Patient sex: F
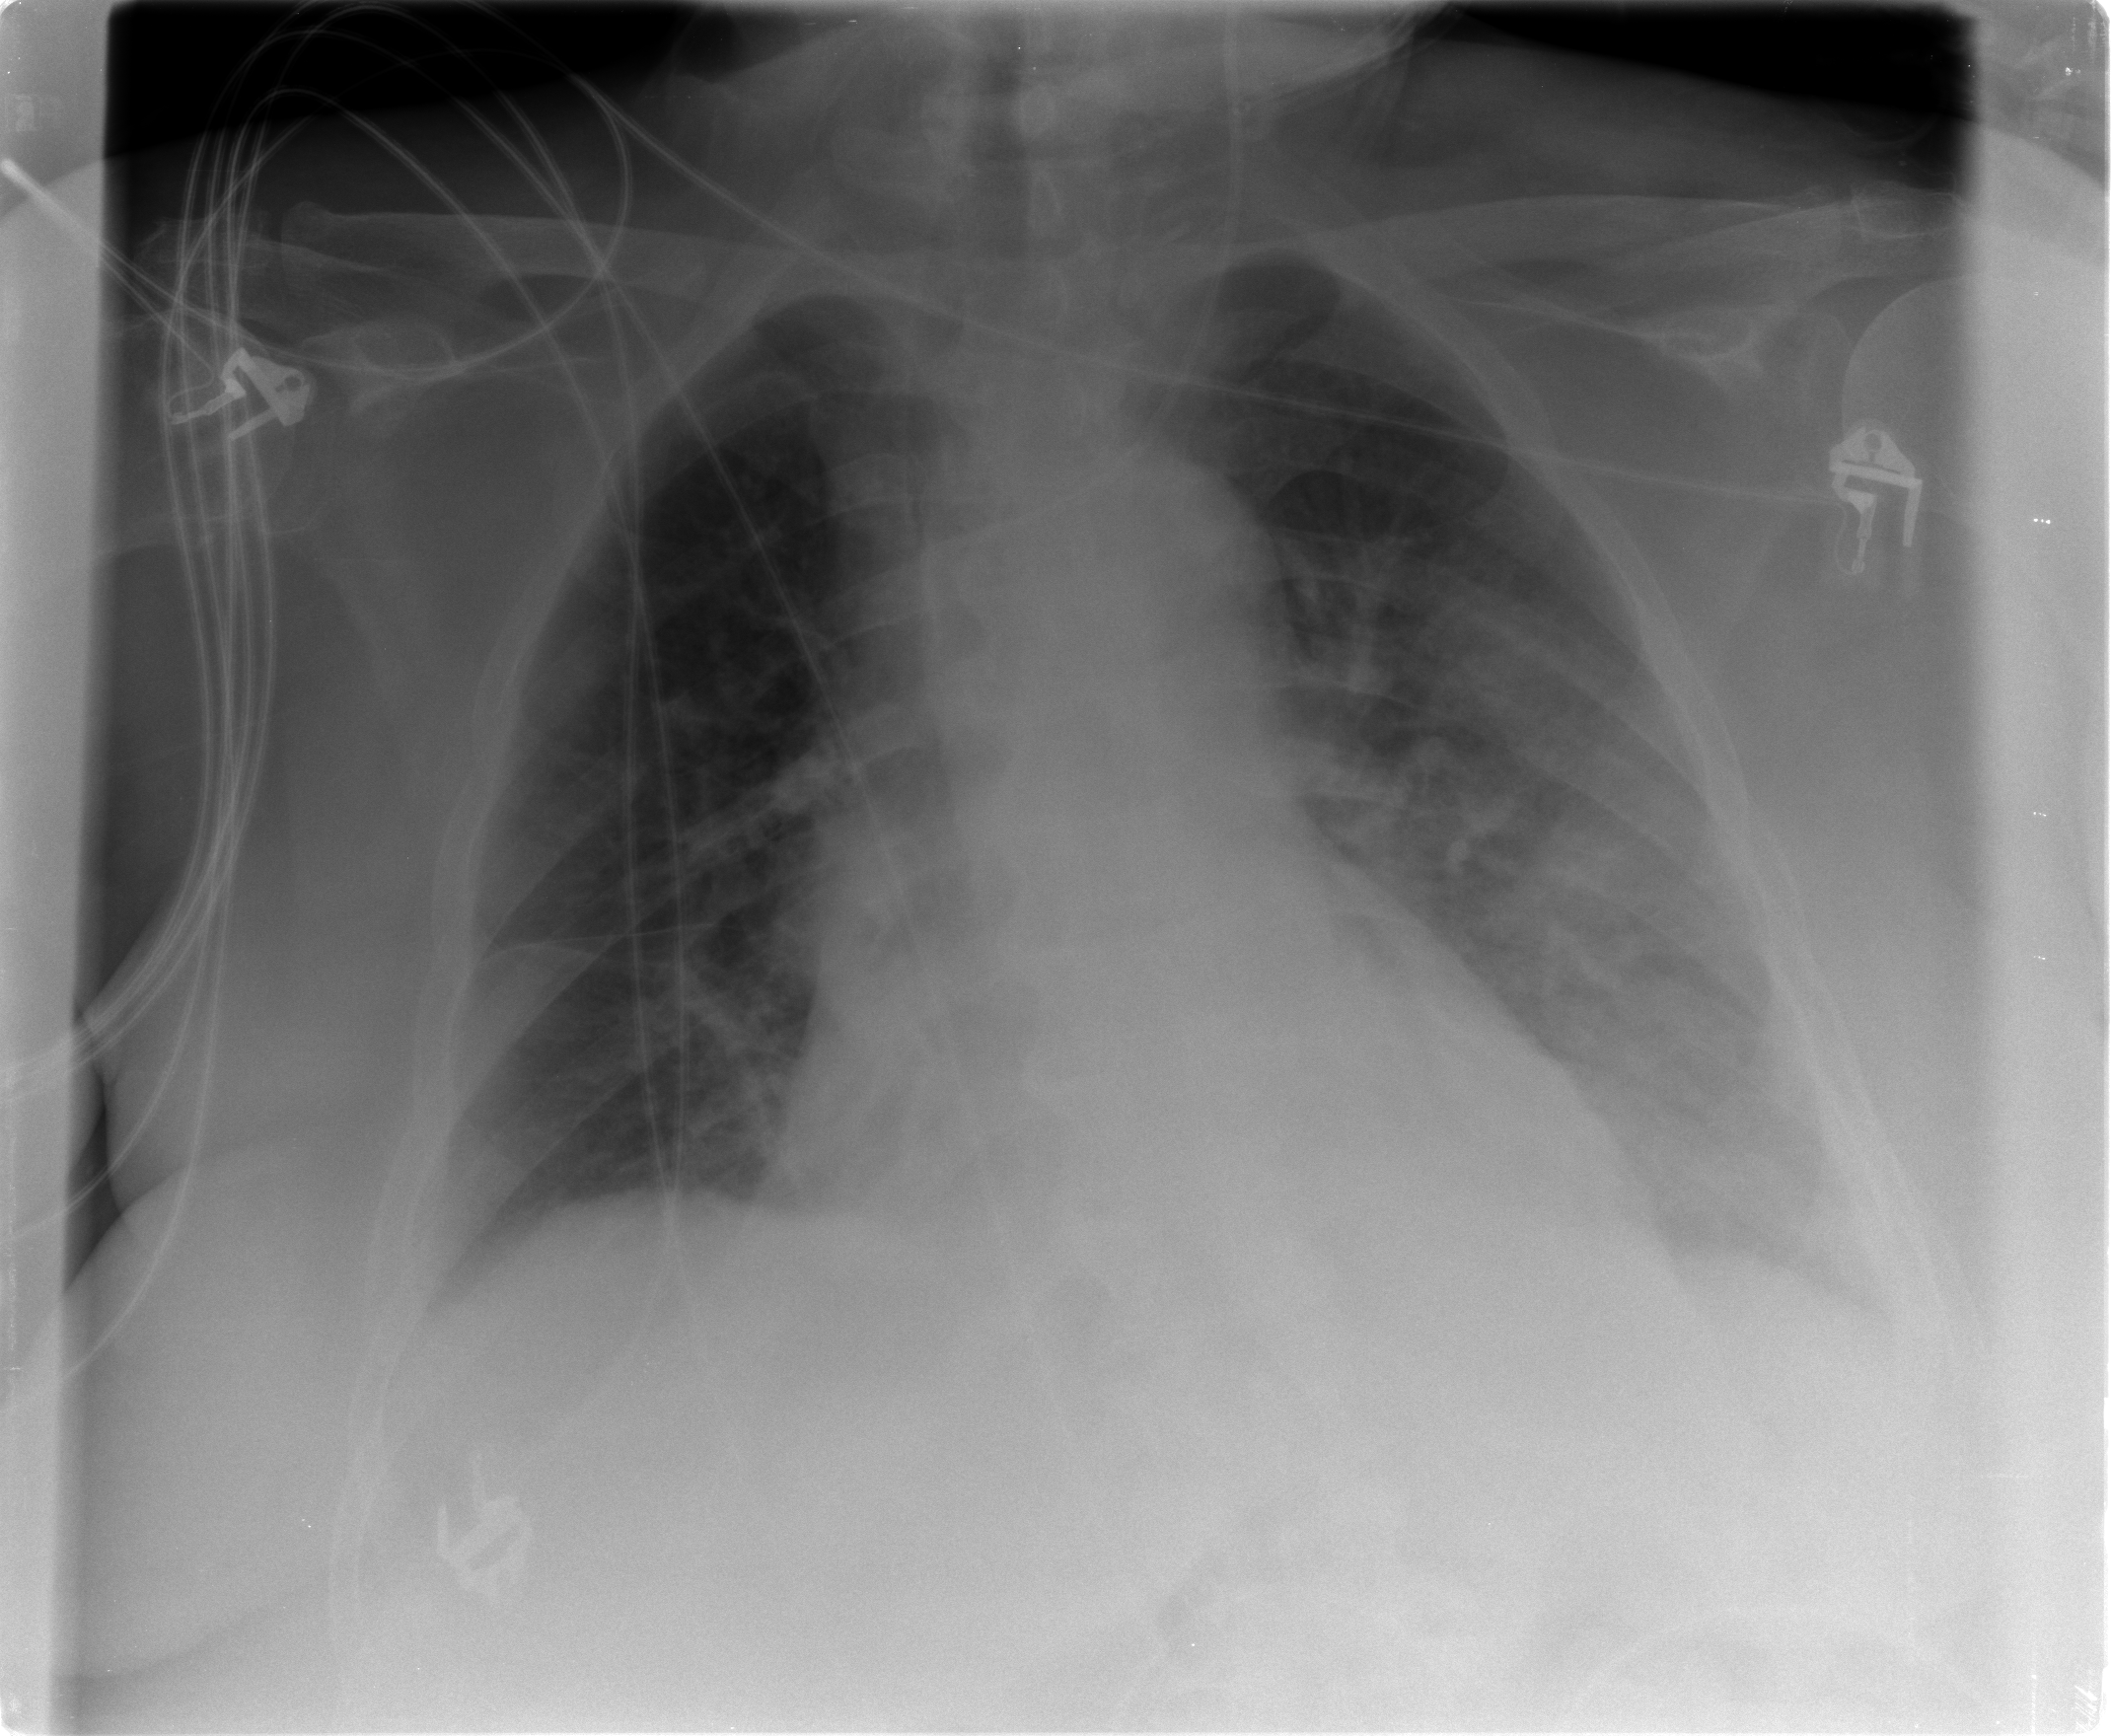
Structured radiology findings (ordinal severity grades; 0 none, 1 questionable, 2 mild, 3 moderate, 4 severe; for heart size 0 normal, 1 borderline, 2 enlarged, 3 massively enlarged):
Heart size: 0
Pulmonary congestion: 2
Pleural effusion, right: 1
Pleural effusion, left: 2
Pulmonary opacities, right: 0
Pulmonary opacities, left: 3
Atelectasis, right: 2
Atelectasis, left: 2